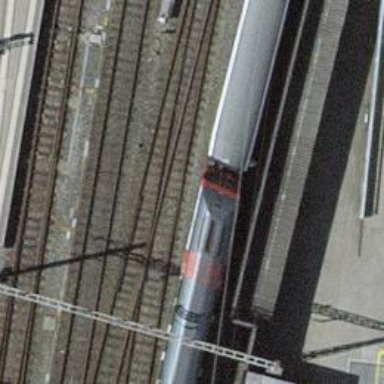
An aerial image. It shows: Single-track electrified railway with contact line.